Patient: sex M, age 61
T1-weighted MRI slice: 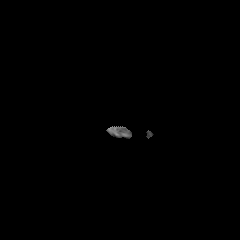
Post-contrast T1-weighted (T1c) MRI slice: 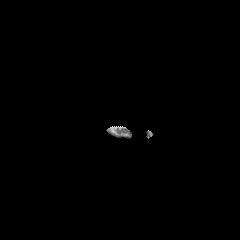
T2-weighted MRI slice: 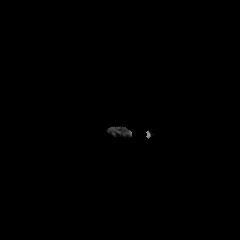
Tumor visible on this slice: no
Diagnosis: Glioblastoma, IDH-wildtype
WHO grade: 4